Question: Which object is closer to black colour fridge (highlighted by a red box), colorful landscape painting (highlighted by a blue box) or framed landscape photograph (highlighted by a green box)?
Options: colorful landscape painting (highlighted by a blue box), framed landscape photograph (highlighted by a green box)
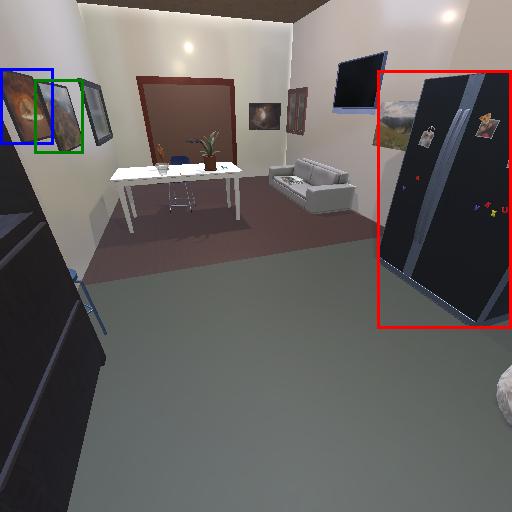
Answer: colorful landscape painting (highlighted by a blue box)